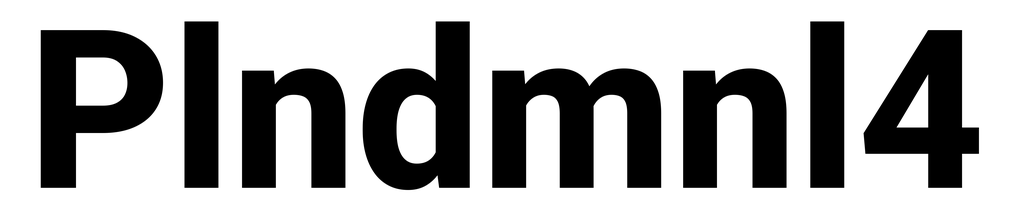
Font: Roboto_ExtraBold